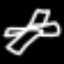
Label: airplane